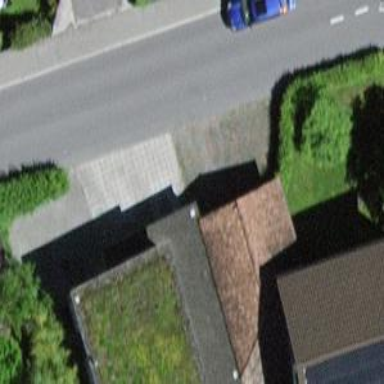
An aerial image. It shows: View of roof of building.